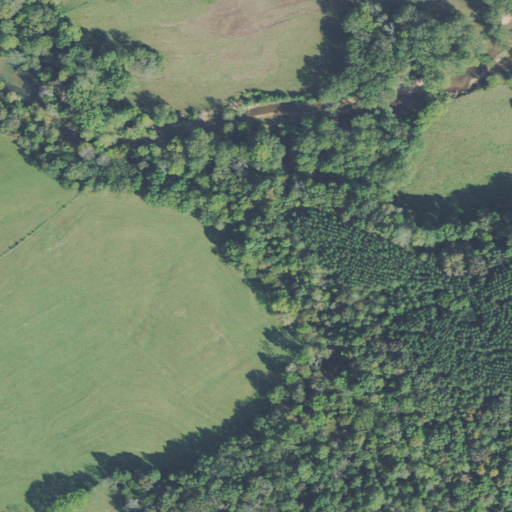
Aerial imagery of valley in Tennessee named Frazier Hollow containing pasture, deciduous forest, woody wetlands, evergreen forest, and mixed forest